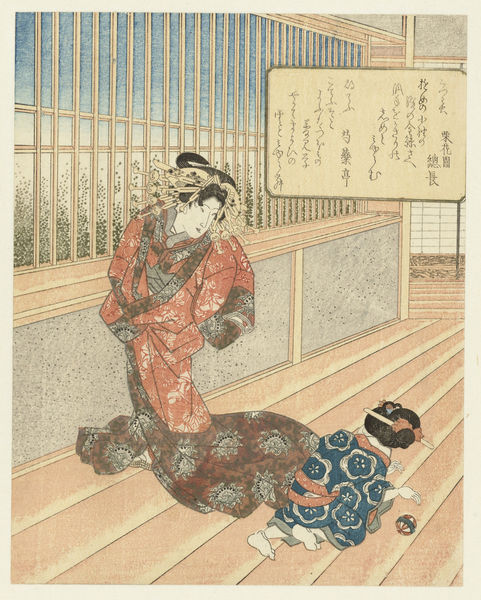
Titel: Japanse vrouw en kind spelend op balustrade
Standort: Amsterdam
Institution: Rijksmuseum
Schlagwörter: frau, zaun, ball, boden, kind, mutter, japan, perspektive, tafel, kimono